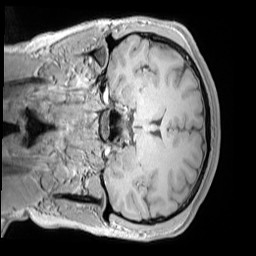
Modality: MP2RAGE
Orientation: coronal
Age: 12
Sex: female
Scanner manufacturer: siemens
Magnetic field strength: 3 T
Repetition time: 4 s
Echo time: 0.00303 s